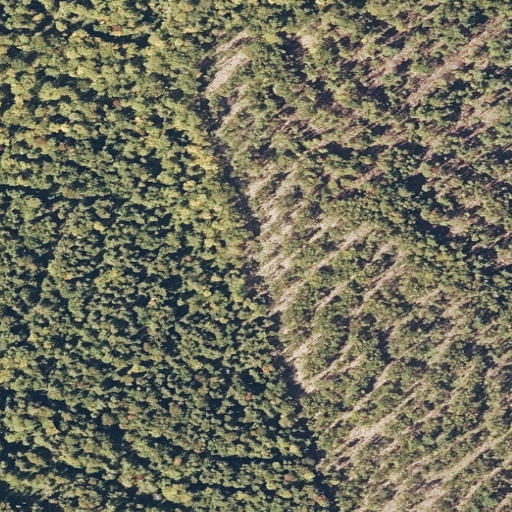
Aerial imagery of mountain in Maine named Searles Hill containing mixed forest, deciduous forest, and evergreen forest